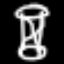
Label: hourglass